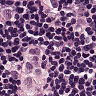
Metastatic tissue present: yes